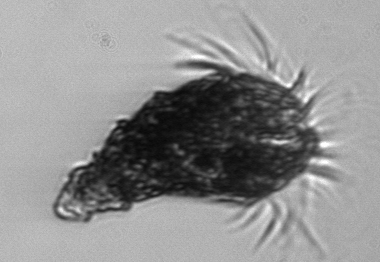
Label: Laboea_strobila